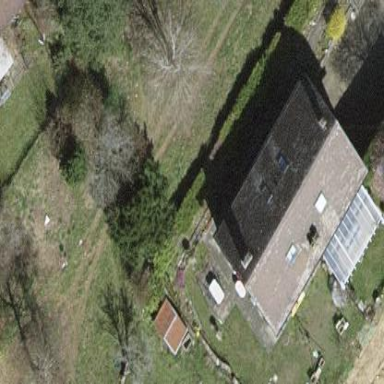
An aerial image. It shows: Detached building.